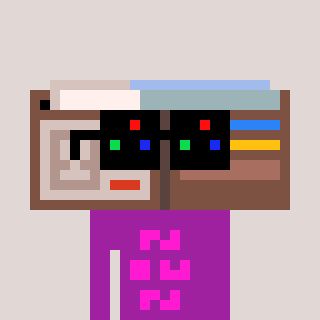
a pixel art character with square black sunglasses, a wallet-shaped head and a magenta-colored body on a warm background